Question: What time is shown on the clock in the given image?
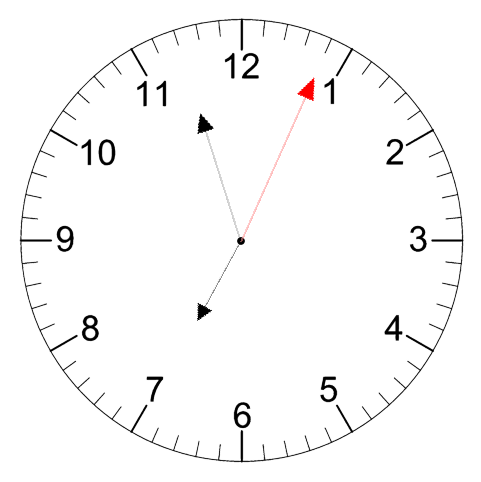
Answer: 06:57:04